Question: So it's kind of hard to describe the behavior I want, so I drew a nice picture with my amateur paint skills.

So basically I want the headings of the 'ItemsControl' to operate like an expander, without the ugly expander icon that comes along (so just clicking anywhere in the box would expand to see the sub items). I already have the data-hierarchy in place, but I cannot for the life of me get the expander to behave as I want, anybody had any success overriding expander styles to accomplish something like this, or is there another control that can accomplish something like this easier? Here's some simple code, but has the ugly expander button, overriding the headertemplate and style of the expander has only made it look much worse.
'''
<ItemsControl ItemsSource="{Binding Collection}"
HorizontalContentAlignment="Stretch">
<ItemsControl.ItemTemplate>
<DataTemplate>
<Expander Header="Heading">
<ItemsControl ItemsSource="{Binding Items}" HorizontalContentAlignment="Stretch">
<ItemsControl.ItemTemplate>
<DataTemplate>
<Expander Header="Sub-Heading">
<ListBox ItemsSource="{Binding Items}" HorizontalContentAlignment="Stretch"/>
</Expander>
</DataTemplate>
</ItemsControl.ItemTemplate>
</ItemsControl>
</Expander>
</DataTemplate>
</ItemsControl.ItemTemplate>
</ItemsControl>
'''
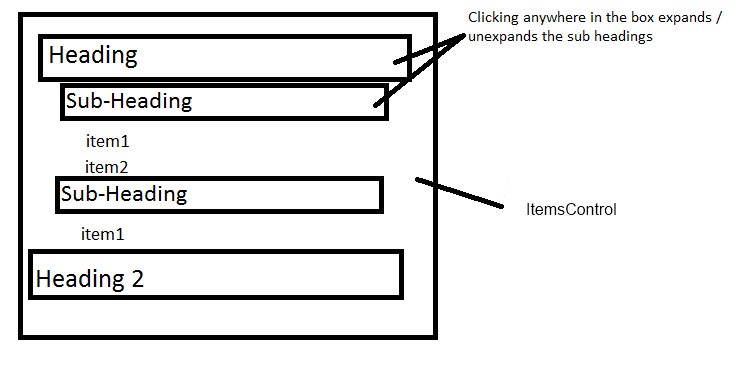
Answer: You just have to use a custom style for your expander if you don't like the built in style :)
Here is a start :
'''
<Style x:Key="customExpander">
<Setter Property="Control.Template">
<Setter.Value>
<ControlTemplate TargetType="Expander">
<DockPanel>
<ToggleButton DockPanel.Dock="Top"
IsChecked="{Binding Path=IsExpanded,Mode=TwoWay, RelativeSource={RelativeSource TemplatedParent}}"
Background="{TemplateBinding Background}"
Content="{TemplateBinding Header}"
ContentTemplate="{TemplateBinding HeaderTemplate}"
Foreground="{TemplateBinding Foreground}"
FontFamily="{TemplateBinding FontFamily}"
FontSize="{TemplateBinding FontSize}"
FontStretch="{TemplateBinding FontStretch}"
FontStyle="{TemplateBinding FontStyle}"
FontWeight="{TemplateBinding FontWeight}"
HorizontalContentAlignment="{TemplateBinding HorizontalContentAlignment}"
VerticalContentAlignment="{TemplateBinding VerticalContentAlignment}"
Padding="{TemplateBinding Padding}"
Name="HeaderSite"
MinWidth="0"
MinHeight="0"
Margin="1,1,1,1">
<ToggleButton.Template>
<ControlTemplate TargetType="ToggleButton">
<TextBlock Text="{TemplateBinding Content}" Background="{TemplateBinding Background}" />
</ControlTemplate>
</ToggleButton.Template>
</ToggleButton>
<ContentPresenter Content="{TemplateBinding Content}"
ContentTemplate="{TemplateBinding ContentTemplate}"
ContentStringFormat="{TemplateBinding ContentStringFormat}"
Name="ExpandSite" Margin="{TemplateBinding Padding}"
HorizontalAlignment="{TemplateBinding HorizontalContentAlignment}"
VerticalAlignment="{TemplateBinding VerticalContentAlignment}"
Visibility="Collapsed"
Focusable="False"
DockPanel.Dock="Bottom" />
</DockPanel>
<ControlTemplate.Triggers>
<Trigger Property="IsExpanded" Value="True">
<Setter TargetName="HeaderSite" Property="Background" Value="Gold" />
<Setter TargetName="ExpandSite" Property="Visibility" Value="Visible" />
</Trigger>
<Trigger Property="IsEnabled" Value="False">
<Setter Property="TextElement.Foreground" Value="{DynamicResource DisabledTextBrush}" />
</Trigger>
</ControlTemplate.Triggers>
</ControlTemplate>
</Setter.Value>
</Setter>
</Style>
'''
Then change your xaml to use this style :
'''
<ItemsControl ItemsSource="{Binding Items}" HorizontalContentAlignment="Stretch">
<ItemsControl.ItemTemplate>
<DataTemplate>
<Expander Header="Heading" Style="{StaticResource customExpander}" Background="LightSteelBlue" >
<ItemsControl ItemsSource="{Binding Items}" HorizontalContentAlignment="Stretch">
<ItemsControl.ItemTemplate>
<DataTemplate>
<Expander Header="Sub-Heading" Style="{StaticResource customExpander}" Background="LightSalmon">
<ListBox ItemsSource="{Binding Items}" HorizontalContentAlignment="Stretch"/>
</Expander>
</DataTemplate>
</ItemsControl.ItemTemplate>
</ItemsControl>
</Expander>
</DataTemplate>
</ItemsControl.ItemTemplate>
</ItemsControl>
'''
The important part is the
'''
<ControlTemplate TargetType="ToggleButton">
<TextBlock Text="{TemplateBinding Content}" Background="{TemplateBinding Background}" />
</ControlTemplate>
'''
if you want to customize. This is a very raw solution so you have plenty of room to enhance it ;)